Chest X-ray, AP view. Patient: 33 years old, sex F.
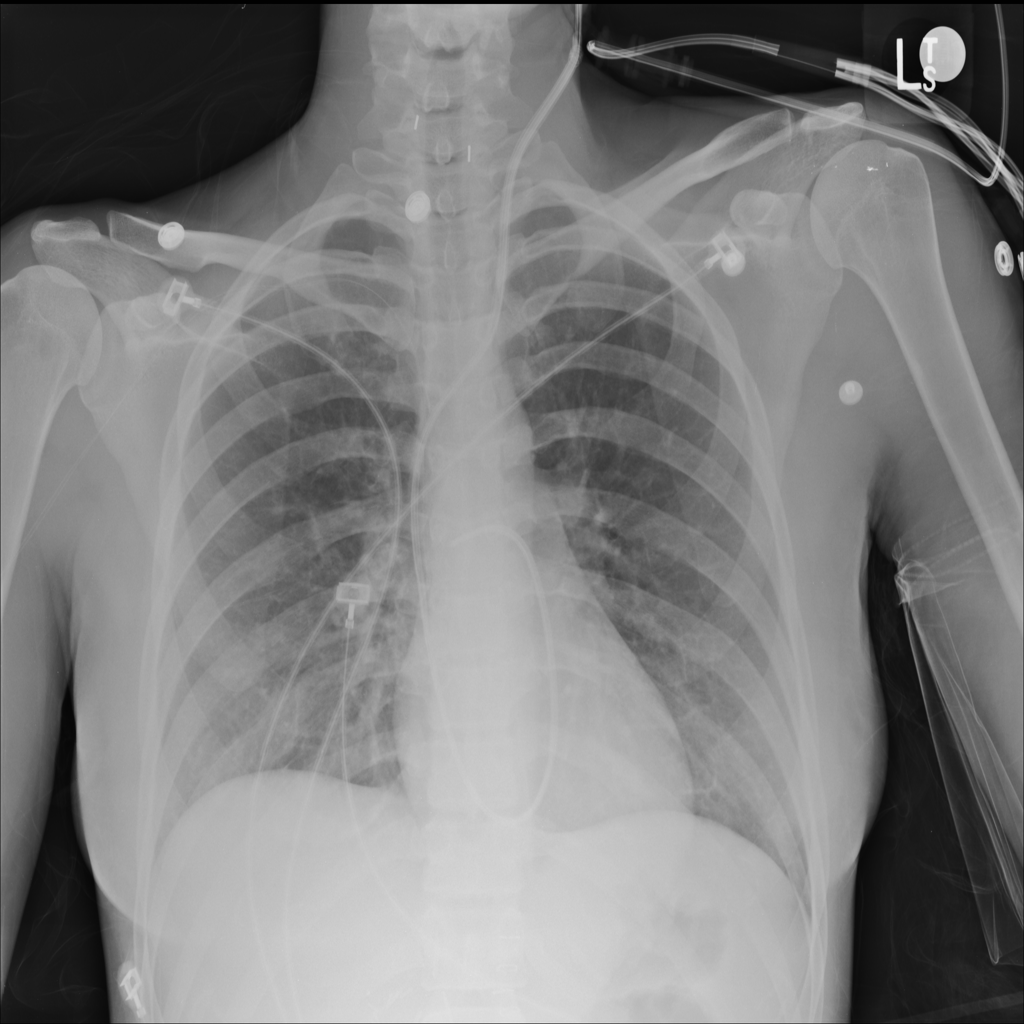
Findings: No Finding